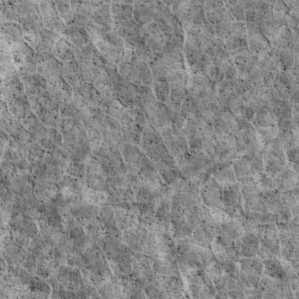
Label: non_frost